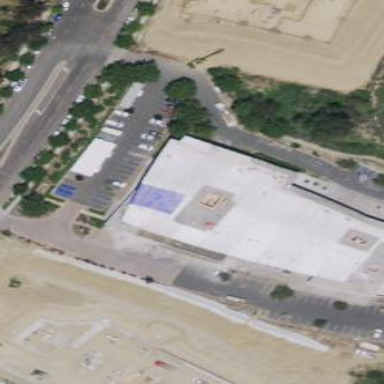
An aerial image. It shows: Industrial building.